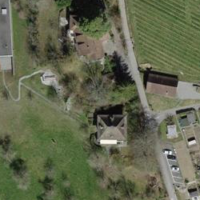
EUNIS habitat code: 55
Species observed at this site:
Podarcis muralis